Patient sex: M
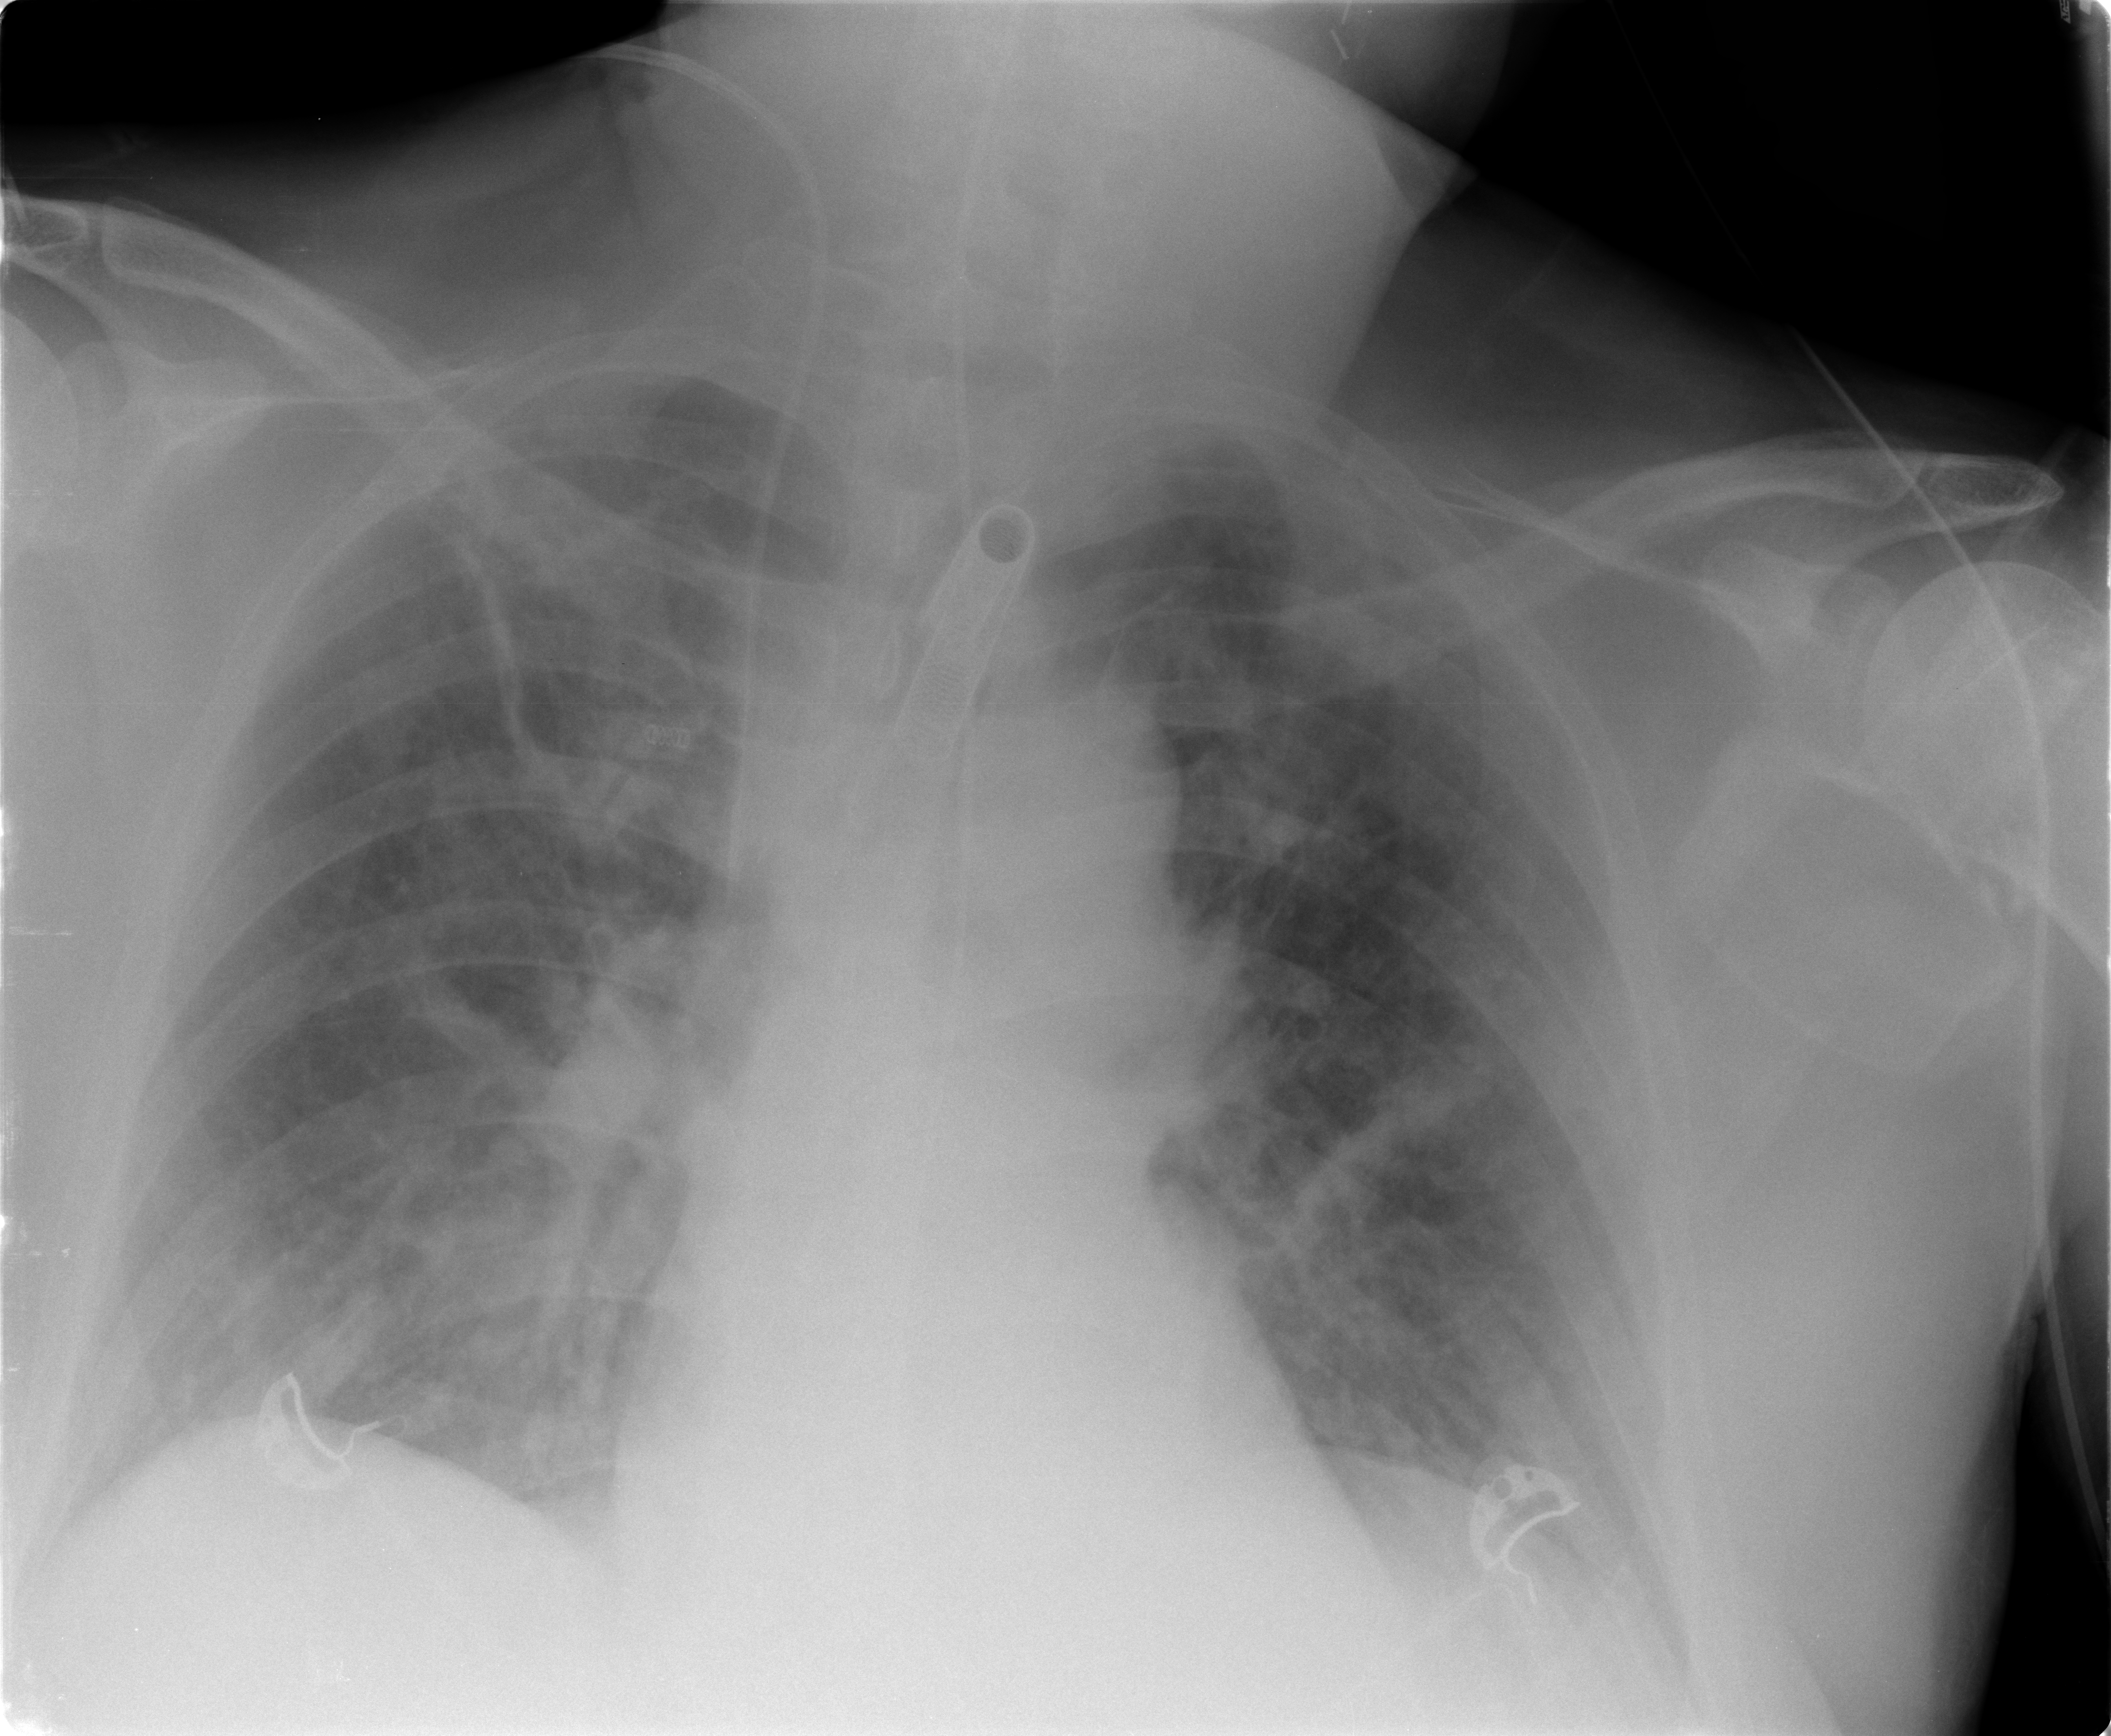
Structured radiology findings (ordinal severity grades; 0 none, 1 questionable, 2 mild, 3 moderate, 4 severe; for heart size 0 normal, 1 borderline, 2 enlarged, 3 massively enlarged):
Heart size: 0
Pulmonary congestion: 0
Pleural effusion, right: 2
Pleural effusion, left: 2
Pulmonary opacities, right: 2
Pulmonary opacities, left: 2
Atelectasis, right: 2
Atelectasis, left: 2